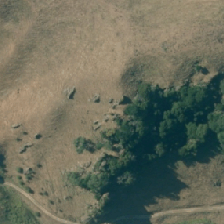
Land cover: broadleaved_indigenous_hardwood